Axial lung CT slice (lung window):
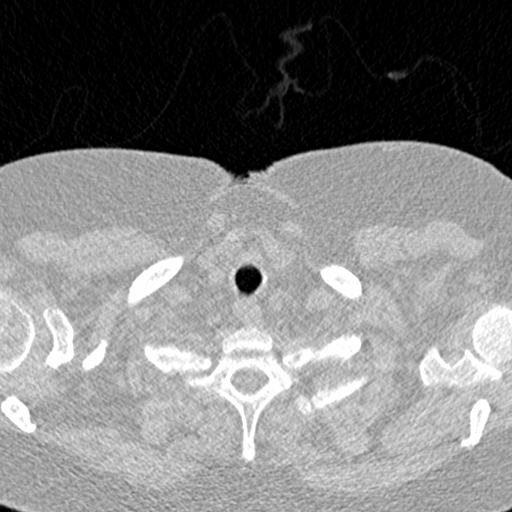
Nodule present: no